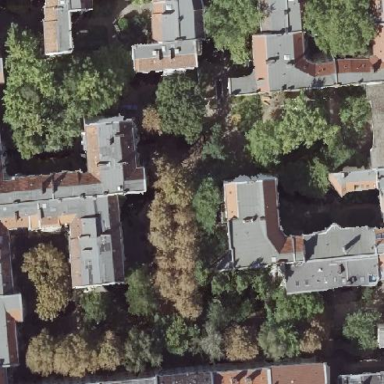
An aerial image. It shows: Residential area bordered by kerb.